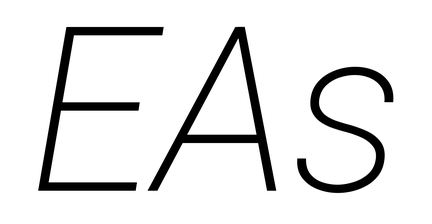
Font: Roboto-Italic_ExtraLight_Italic